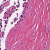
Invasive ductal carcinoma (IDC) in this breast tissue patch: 0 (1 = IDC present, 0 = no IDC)